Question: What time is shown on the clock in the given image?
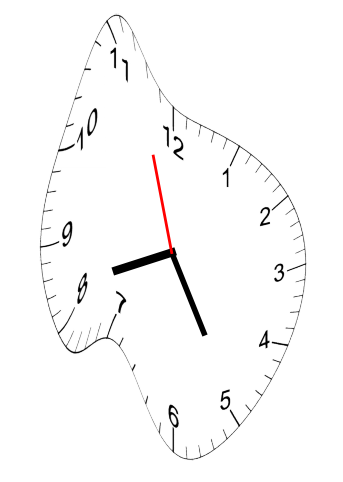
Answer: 08:24:57